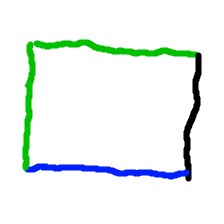
Shape: rectangle